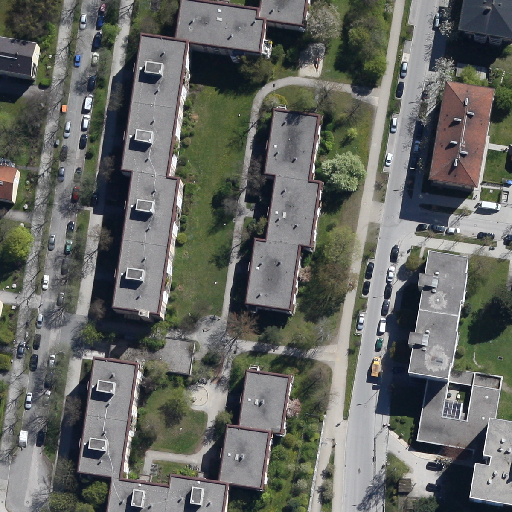
Referring expression: sidewalk along with tree